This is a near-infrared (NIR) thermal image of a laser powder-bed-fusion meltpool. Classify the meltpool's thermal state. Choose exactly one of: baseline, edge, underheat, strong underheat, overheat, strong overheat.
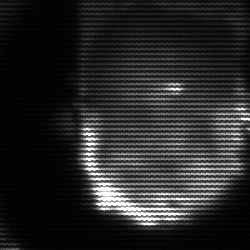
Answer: baseline